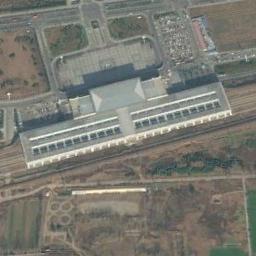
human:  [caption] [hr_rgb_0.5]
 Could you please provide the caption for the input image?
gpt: The railway station is on the bare land next to some trees .

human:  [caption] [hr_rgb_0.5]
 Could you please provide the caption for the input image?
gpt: There is a fully equipped railway station in the suburbs .

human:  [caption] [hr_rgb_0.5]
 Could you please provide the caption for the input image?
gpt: The railway station has some railways and a big building and the railway station is surrounded by some fields .

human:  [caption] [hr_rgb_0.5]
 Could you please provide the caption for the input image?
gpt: Many roads are near the railway station .

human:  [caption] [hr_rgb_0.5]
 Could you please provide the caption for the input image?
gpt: There are yellow bare land around the railway station .